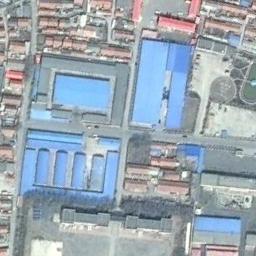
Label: industrial_area